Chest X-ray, PA view. Patient: 56 years old, sex F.
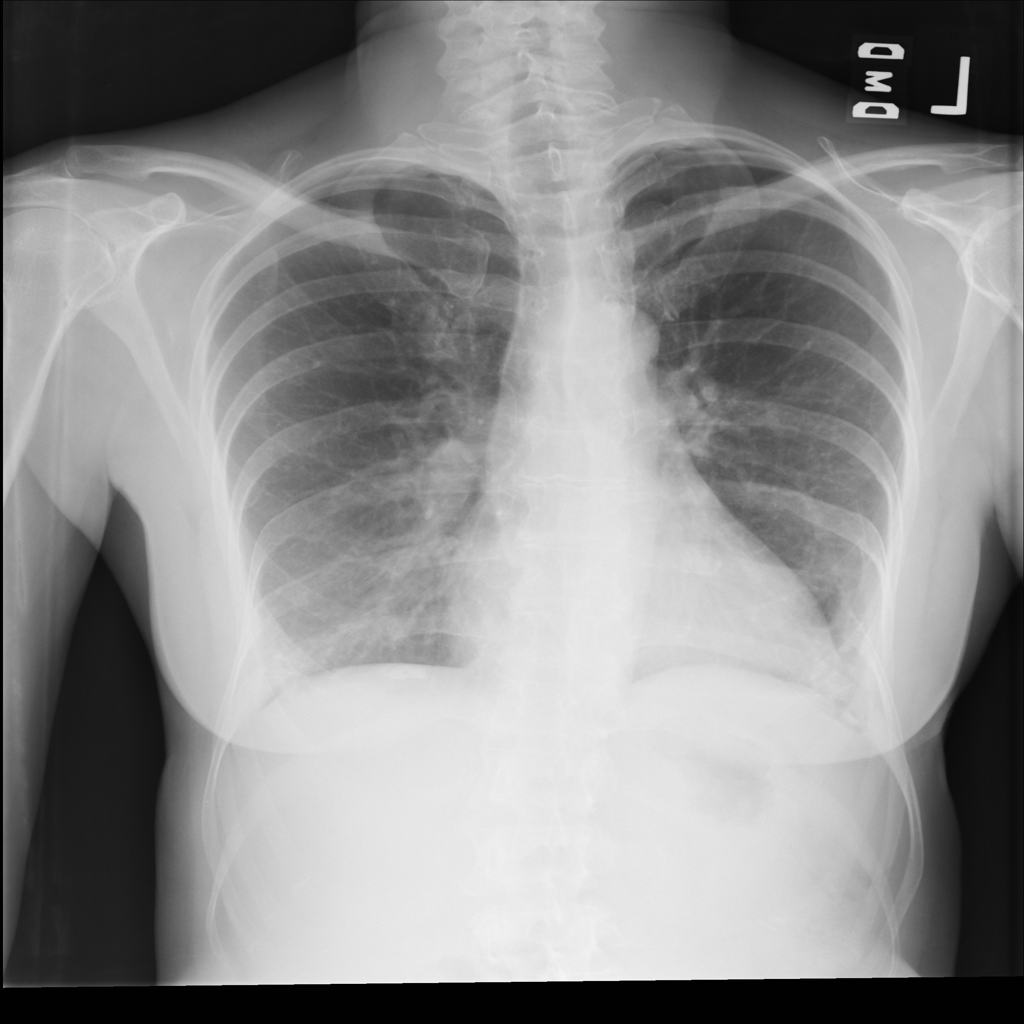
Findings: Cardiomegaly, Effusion